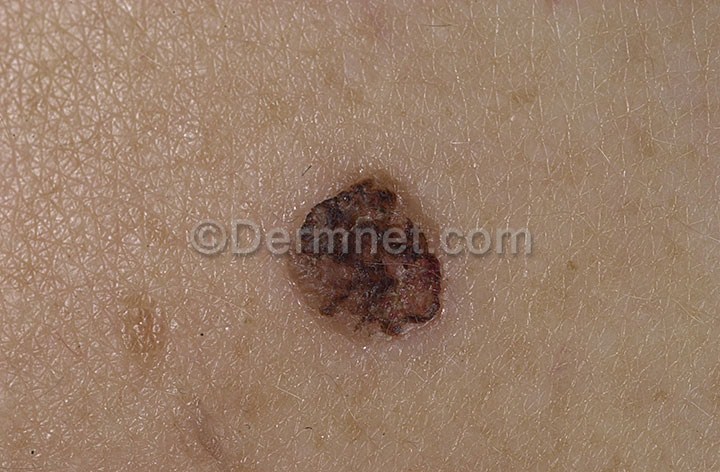
Disease: Seborrheic Keratoses and other Benign Tumors